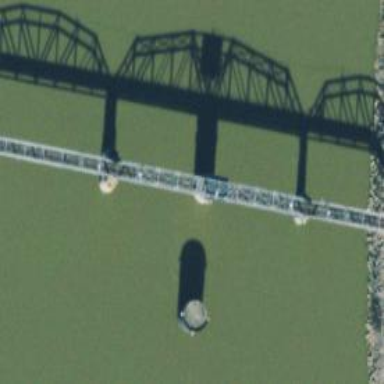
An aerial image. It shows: Movable truss railway bridge that can swing.